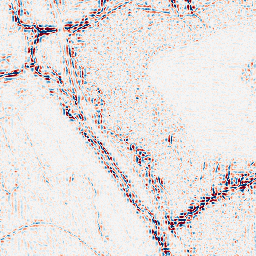
Category: wavelet
Decomposition family: wavelet_biorthogonal
Decomposition parameters: wavelet: bior5.5
level: 2
Upsampling method: sinc_hamming
Upsampling parameters: scale: 4
kernel_size: 8
Upsampling scale: 4